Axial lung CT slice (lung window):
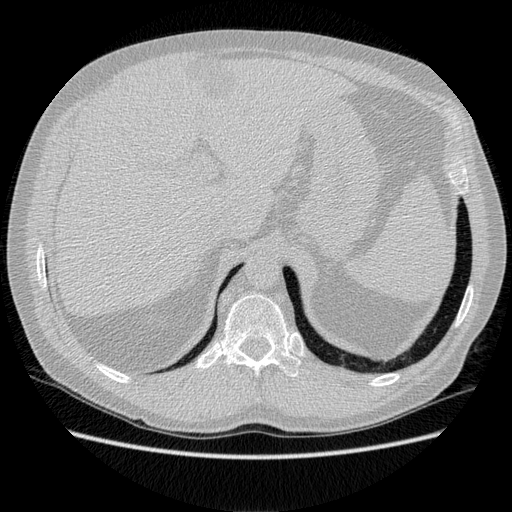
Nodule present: no